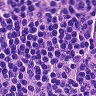
Metastatic tissue present: no